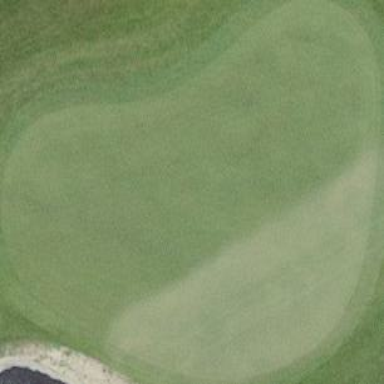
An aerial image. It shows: Golf green.